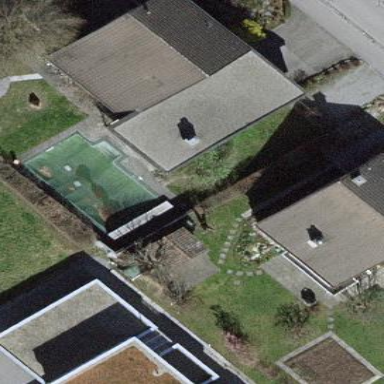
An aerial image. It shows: Swimming pool located in leisure land.